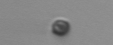
Label: nanoplankton_mix